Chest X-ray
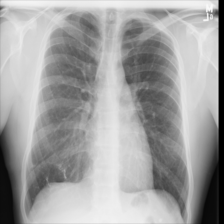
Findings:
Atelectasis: negative
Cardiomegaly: negative
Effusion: negative
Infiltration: negative
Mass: negative
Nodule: negative
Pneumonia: negative
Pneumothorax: negative
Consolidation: negative
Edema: negative
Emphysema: negative
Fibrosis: negative
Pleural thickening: negative
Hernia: negative